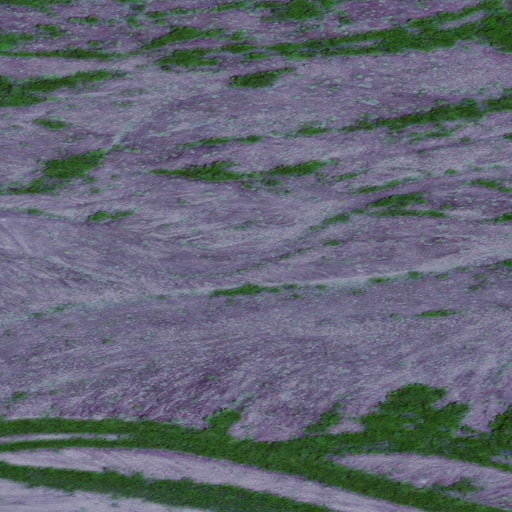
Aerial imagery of valley in Alaska named Granite Canyon containing only unknown